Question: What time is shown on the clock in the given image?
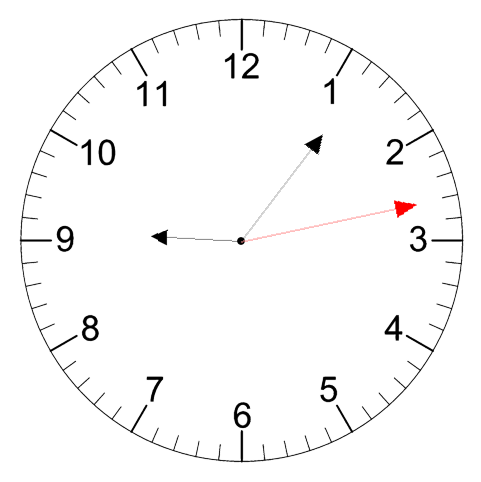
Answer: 09:06:13